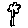
Label: tree